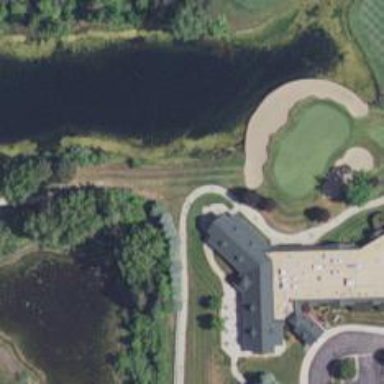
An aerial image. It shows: Service road used as golf cart path.